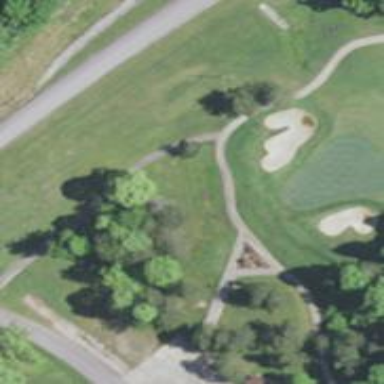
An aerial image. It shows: Path used for both walking and golf.